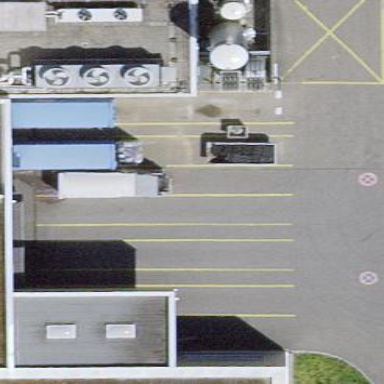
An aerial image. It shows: View of roof of building.